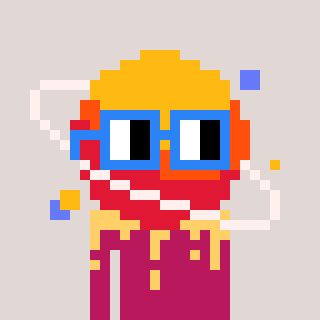
a pixel art character with square blue glasses, a saturn-shaped head and a darkpink-colored body on a warm background